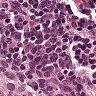
Metastatic tissue present: no